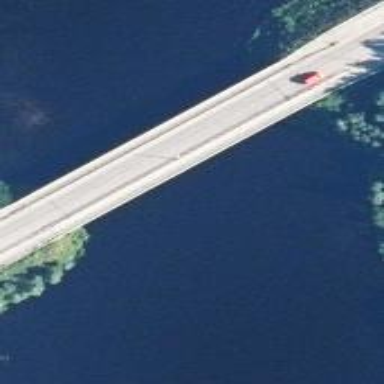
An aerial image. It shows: Man-made bridge.